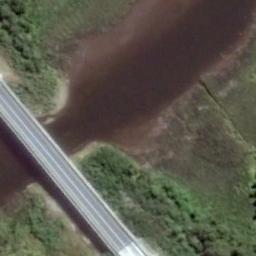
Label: bridge